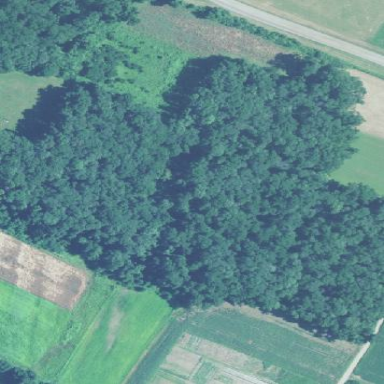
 designated as Existing Preserved Open Space."